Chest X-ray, PA view. Patient: 65 years old, sex F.
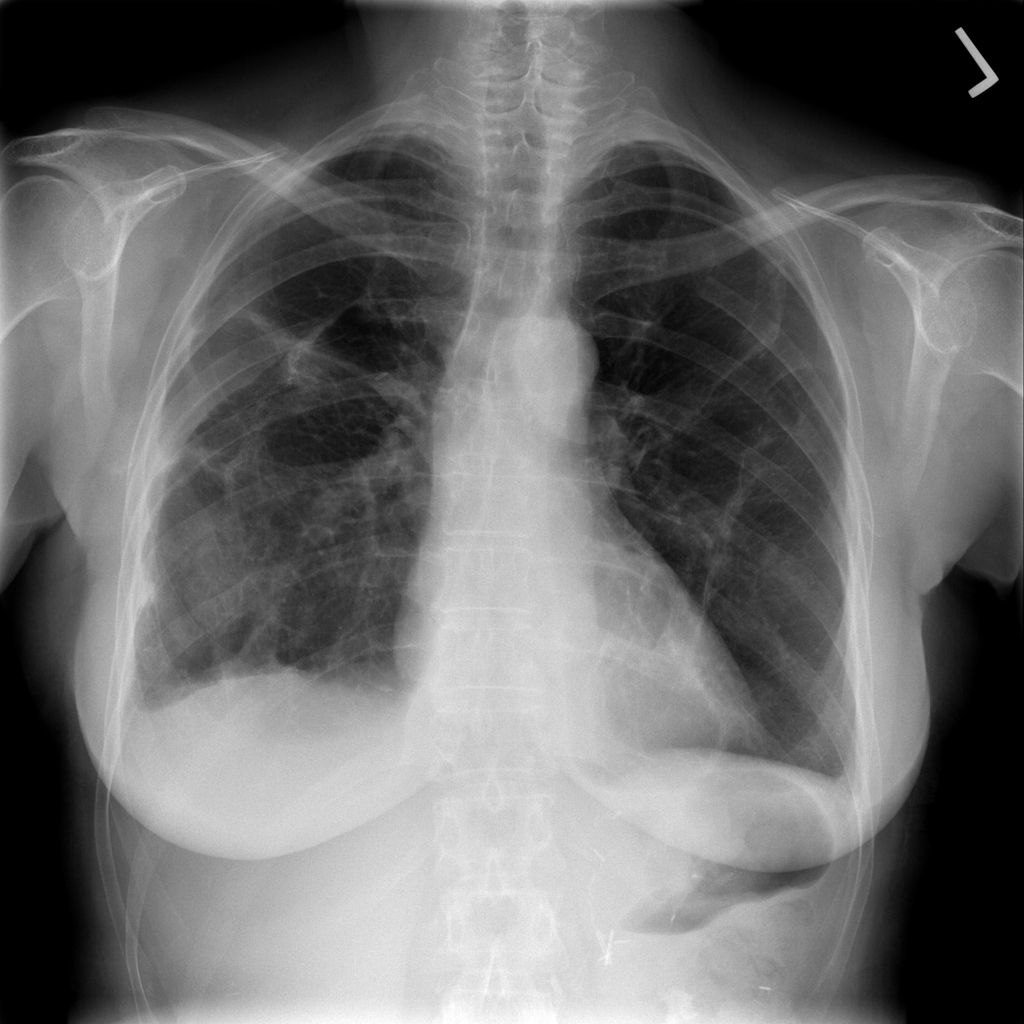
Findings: Atelectasis, Effusion, Pleural_Thickening